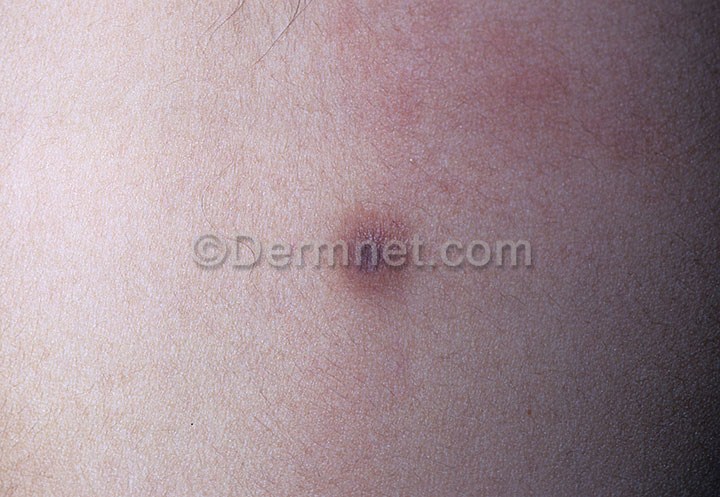
Disease: Seborrheic Keratoses and other Benign Tumors